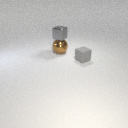
small gray metal cube above large brown metal sphere